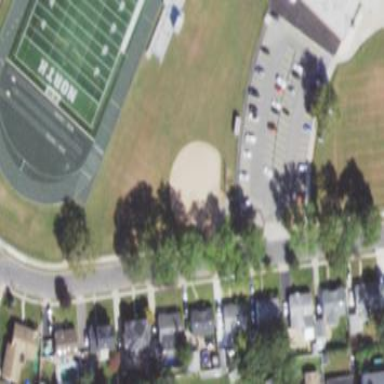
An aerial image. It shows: Baseball pitch for leisure land activities.